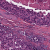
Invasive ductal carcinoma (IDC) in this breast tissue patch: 0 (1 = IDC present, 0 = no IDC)